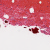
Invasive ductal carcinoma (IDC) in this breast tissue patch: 0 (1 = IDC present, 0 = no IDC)